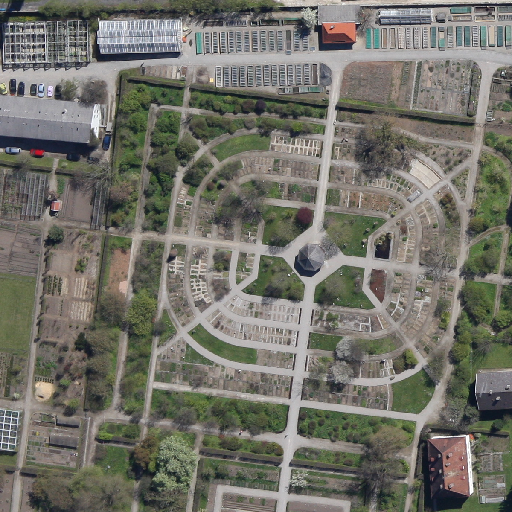
Referring expression: vehicle in the parking area